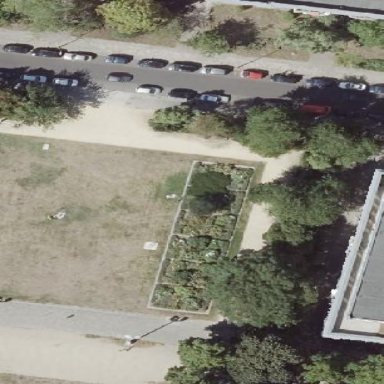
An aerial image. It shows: Flowerbed that is used for landscaping or gardening purposes.